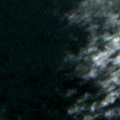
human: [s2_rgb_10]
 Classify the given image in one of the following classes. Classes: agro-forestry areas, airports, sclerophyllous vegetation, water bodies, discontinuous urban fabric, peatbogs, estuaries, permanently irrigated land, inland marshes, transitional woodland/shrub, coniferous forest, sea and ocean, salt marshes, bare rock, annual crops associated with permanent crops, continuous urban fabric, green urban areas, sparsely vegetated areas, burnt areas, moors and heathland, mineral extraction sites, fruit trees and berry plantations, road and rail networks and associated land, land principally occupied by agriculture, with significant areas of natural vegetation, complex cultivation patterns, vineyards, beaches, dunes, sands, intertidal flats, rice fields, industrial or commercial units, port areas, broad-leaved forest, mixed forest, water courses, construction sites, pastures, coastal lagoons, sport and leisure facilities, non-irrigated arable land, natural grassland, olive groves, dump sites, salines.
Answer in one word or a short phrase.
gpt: sea and ocean